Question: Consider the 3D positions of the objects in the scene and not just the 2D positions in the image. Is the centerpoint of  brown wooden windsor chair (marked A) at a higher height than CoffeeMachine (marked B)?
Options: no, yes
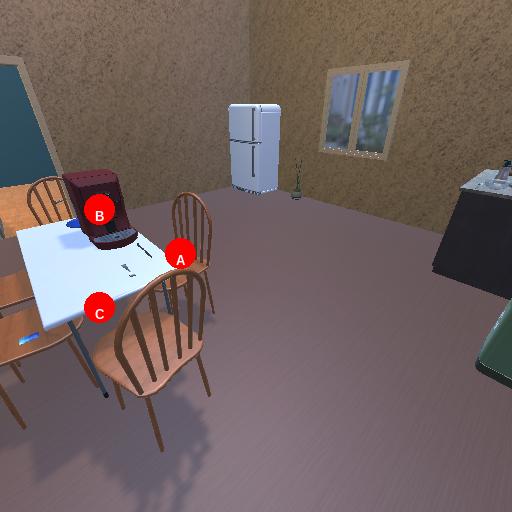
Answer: no